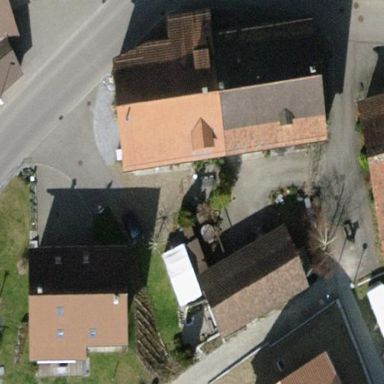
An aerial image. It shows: Semi-detached house with gabled roof.